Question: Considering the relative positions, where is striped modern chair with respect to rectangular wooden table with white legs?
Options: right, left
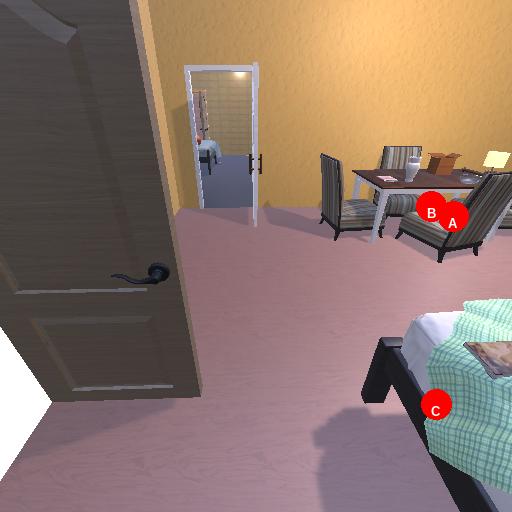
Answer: right